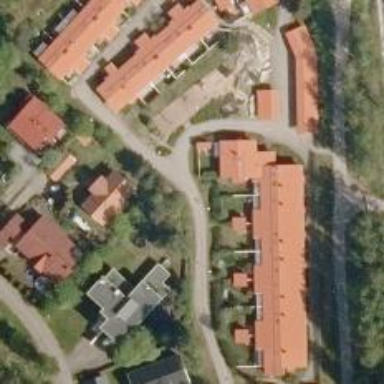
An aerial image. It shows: Living street.